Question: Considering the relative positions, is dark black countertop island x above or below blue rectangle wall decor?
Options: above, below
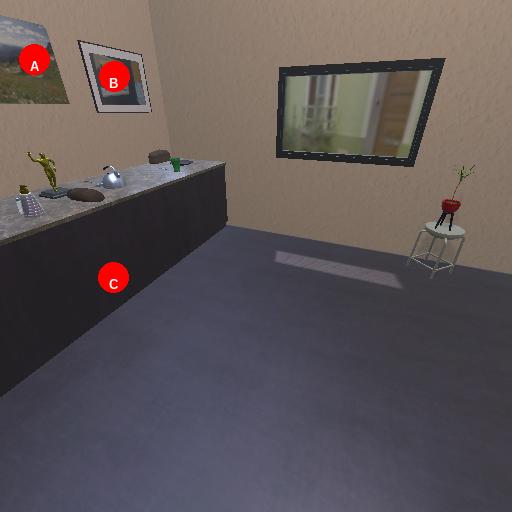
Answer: above